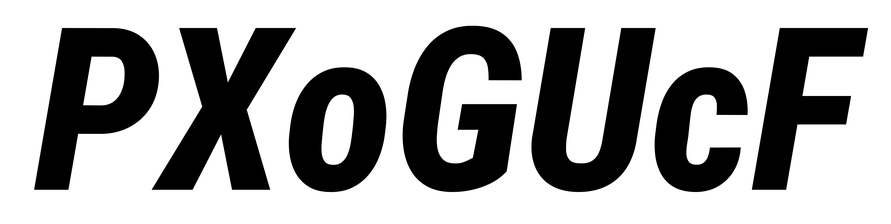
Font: Roboto-Italic_Condensed_ExtraBold_Italic